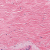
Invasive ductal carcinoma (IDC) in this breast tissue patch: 0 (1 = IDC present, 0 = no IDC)